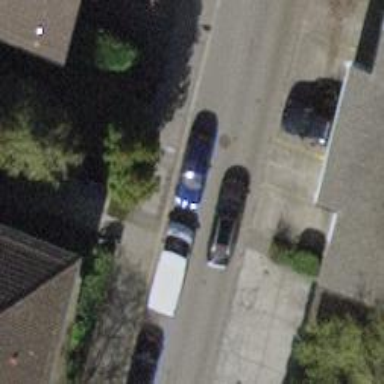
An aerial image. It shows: Residential road with separate asphalt sidewalk.